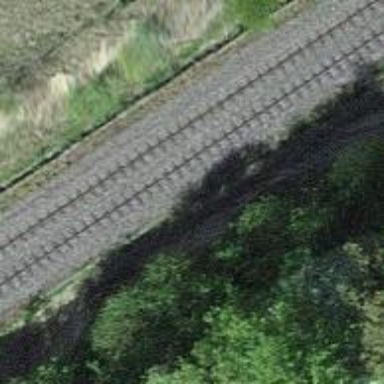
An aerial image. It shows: Abandoned railway with single track.